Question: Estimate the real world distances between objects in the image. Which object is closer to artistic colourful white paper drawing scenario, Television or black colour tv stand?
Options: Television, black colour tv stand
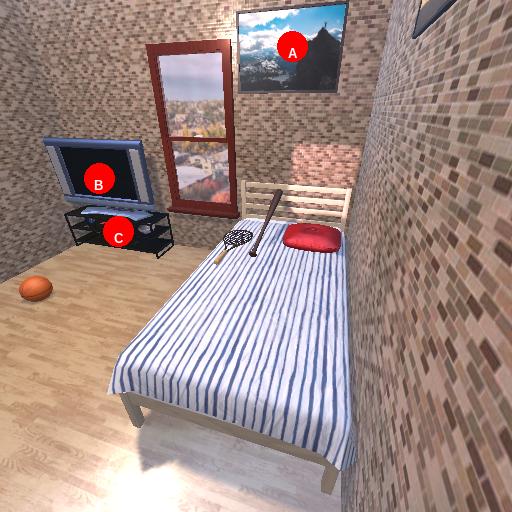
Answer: Television